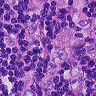
Metastatic tissue present: yes